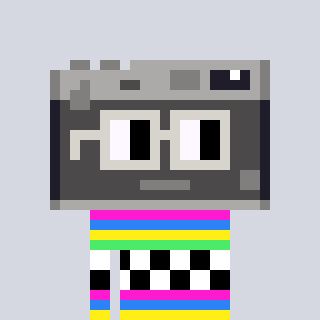
a pixel art character with square light gray glasses, a camera-shaped head and a gold-colored body on a cool background